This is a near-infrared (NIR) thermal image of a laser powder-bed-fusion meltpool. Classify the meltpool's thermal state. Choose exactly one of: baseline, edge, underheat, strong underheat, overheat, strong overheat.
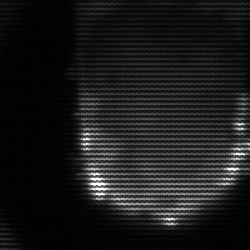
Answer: baseline